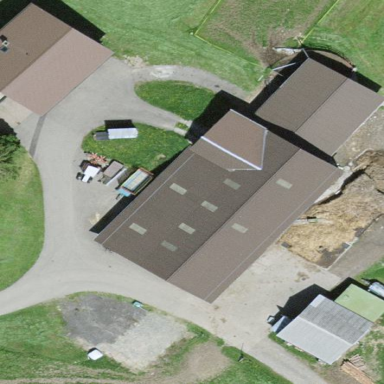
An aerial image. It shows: Farmyard area.